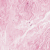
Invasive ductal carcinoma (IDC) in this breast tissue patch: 0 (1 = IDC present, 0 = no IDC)